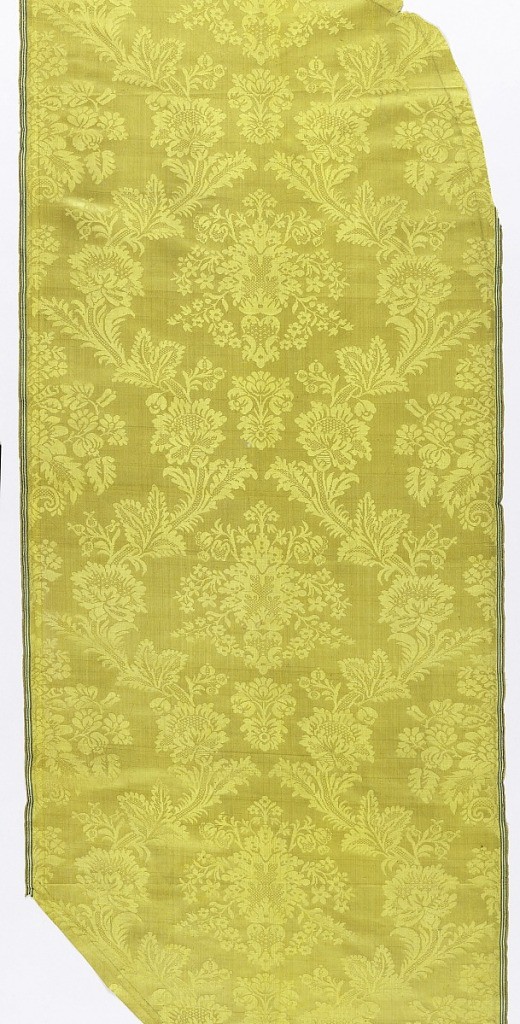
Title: Textile
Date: mid-18th century
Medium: silk Technique: 5-harness satin damask
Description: Full width filled with a single vertical repeat of symmetrical bouquet of delicate spreading flowers in continuous ogival flowery framework. Broadcloth and warp twill selvages with narrow dark green and white stripes.